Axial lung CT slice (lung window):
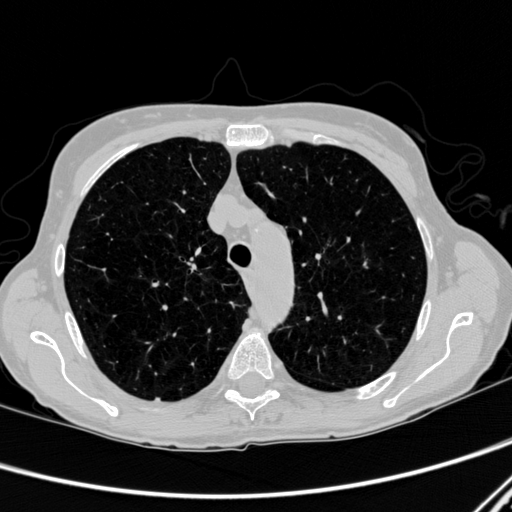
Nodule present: yes
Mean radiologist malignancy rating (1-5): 1